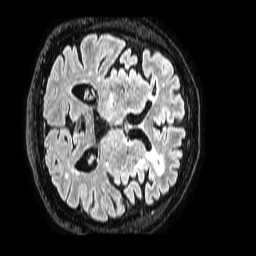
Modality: FLAIR
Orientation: axial
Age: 66
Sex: male
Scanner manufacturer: philips
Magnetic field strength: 1.5 T
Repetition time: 4.8 s
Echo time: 0.3 s